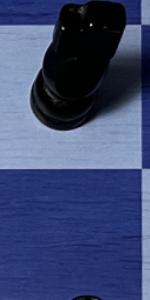
Label: Empty